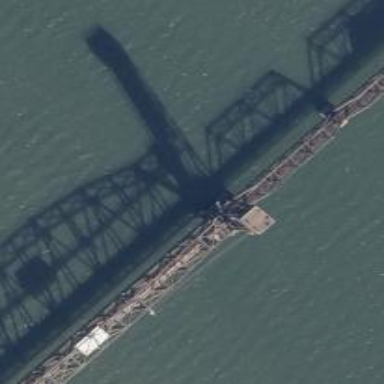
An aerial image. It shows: Bridge supported by lift piers.